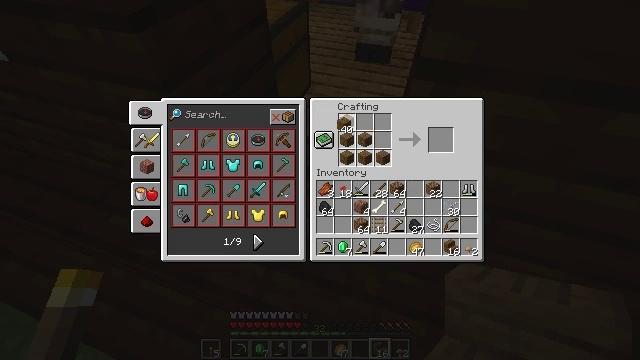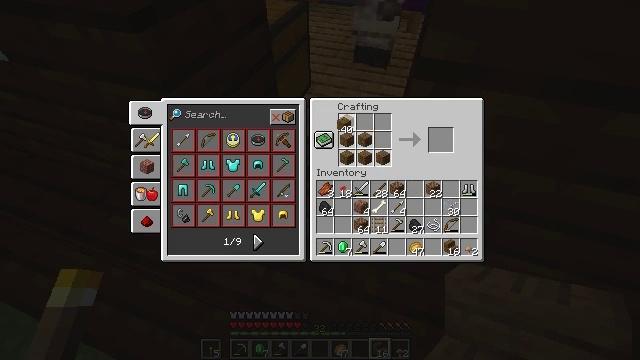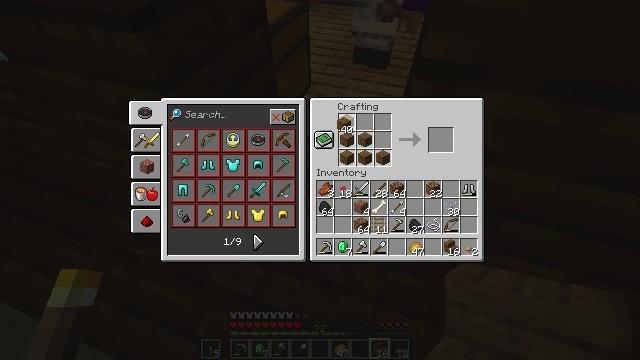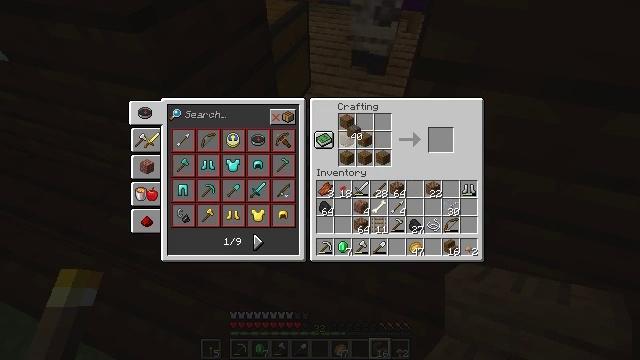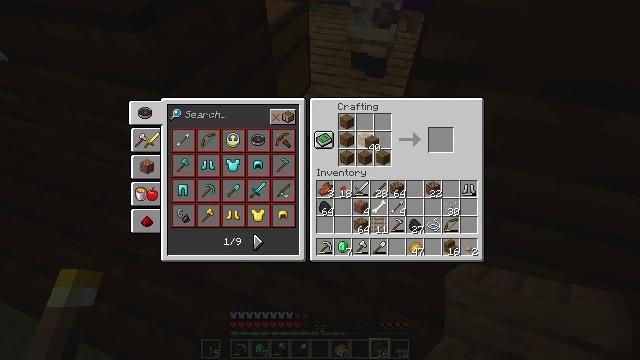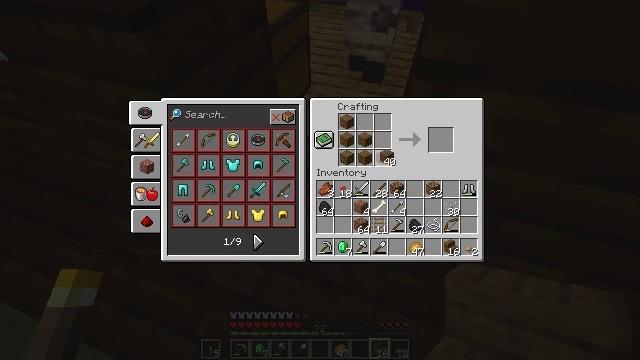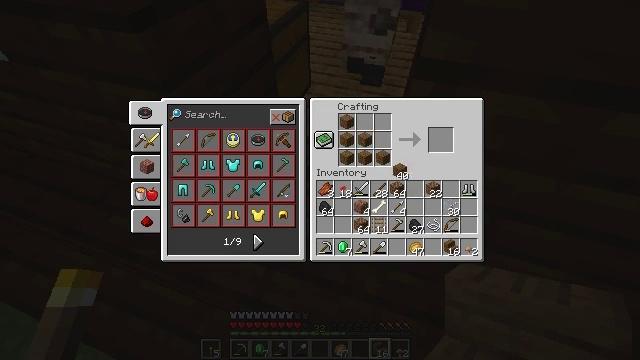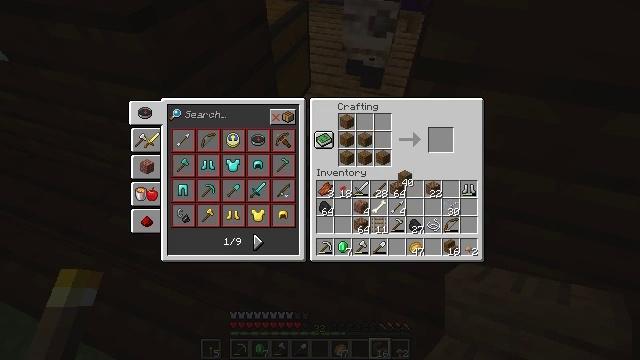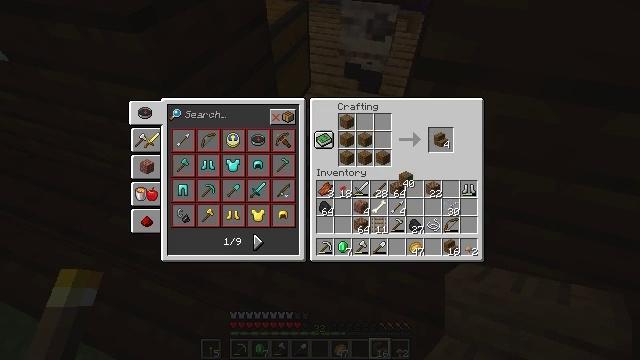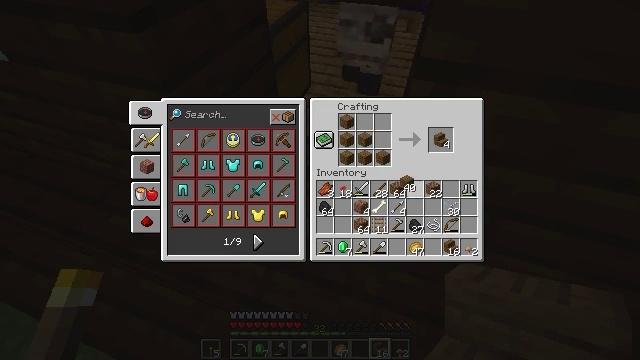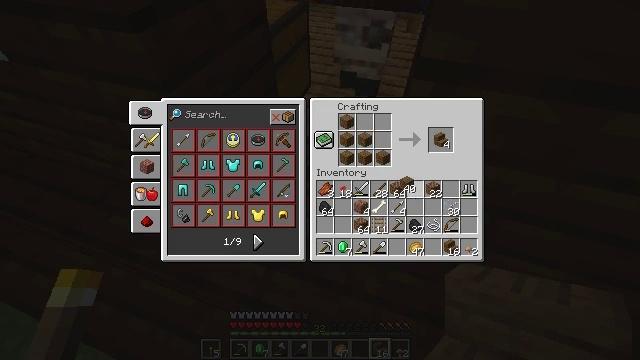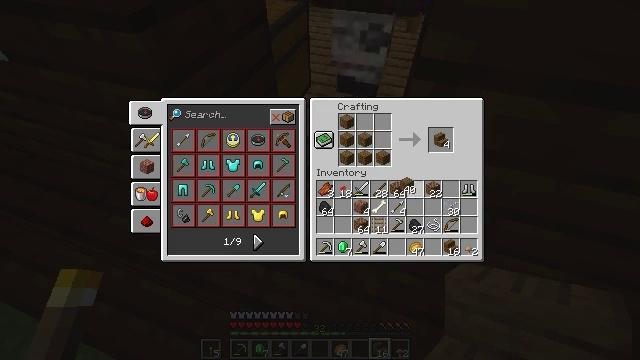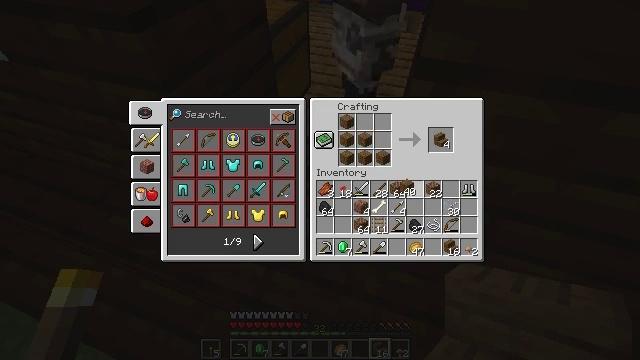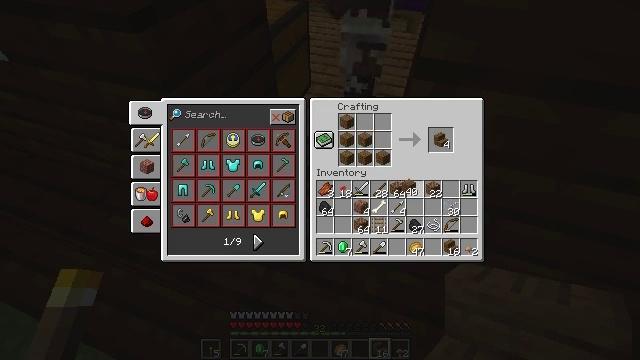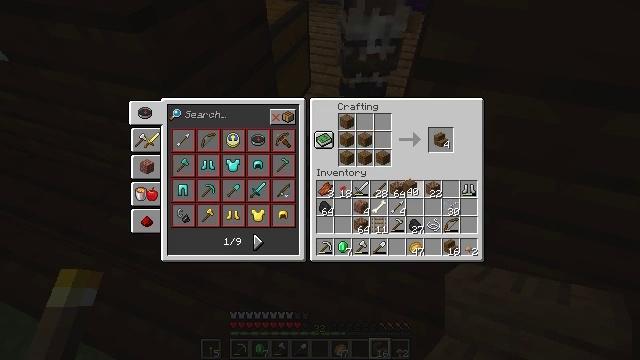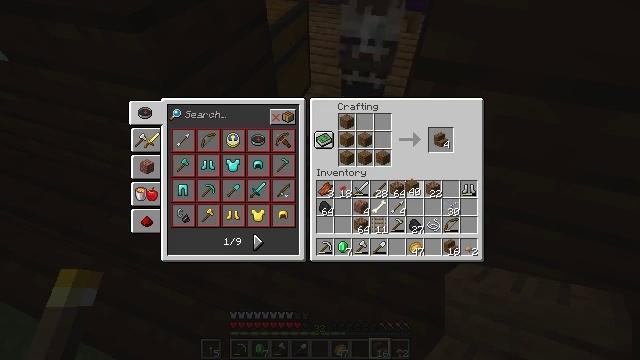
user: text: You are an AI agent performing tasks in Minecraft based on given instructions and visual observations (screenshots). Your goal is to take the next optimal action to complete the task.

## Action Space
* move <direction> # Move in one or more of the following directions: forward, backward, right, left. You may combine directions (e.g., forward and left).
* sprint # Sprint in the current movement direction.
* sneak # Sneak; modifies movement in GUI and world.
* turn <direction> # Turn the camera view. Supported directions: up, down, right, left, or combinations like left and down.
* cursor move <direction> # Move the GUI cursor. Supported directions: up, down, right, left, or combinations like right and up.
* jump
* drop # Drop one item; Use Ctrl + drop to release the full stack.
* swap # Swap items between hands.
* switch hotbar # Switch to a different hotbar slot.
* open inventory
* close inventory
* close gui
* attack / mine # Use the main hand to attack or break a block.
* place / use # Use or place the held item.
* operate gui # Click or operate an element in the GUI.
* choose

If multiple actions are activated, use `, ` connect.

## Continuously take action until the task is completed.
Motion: motion action
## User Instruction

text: Create spruce stairs using a crafting table.
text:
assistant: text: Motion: choose
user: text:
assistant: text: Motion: choose
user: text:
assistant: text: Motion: cursor move right
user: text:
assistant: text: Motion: cursor move right and down
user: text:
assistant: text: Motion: cursor move right and down
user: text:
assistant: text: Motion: cursor move right and down
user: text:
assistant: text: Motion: cursor move down
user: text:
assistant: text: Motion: no_op
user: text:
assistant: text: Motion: no_op
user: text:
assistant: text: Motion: no_op
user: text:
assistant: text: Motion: no_op
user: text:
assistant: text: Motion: no_op
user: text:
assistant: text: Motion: no_op
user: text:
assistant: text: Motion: no_op
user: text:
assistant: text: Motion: no_op
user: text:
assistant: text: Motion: operate gui
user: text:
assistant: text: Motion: operate gui
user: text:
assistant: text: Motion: operate gui
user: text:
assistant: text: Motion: cursor move right and up
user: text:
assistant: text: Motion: sneak, cursor move right and up
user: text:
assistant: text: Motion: sneak
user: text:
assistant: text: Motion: sneak
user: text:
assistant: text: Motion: sneak
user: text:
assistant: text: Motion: sneak
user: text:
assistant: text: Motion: sneak
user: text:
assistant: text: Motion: sneak
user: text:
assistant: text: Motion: sneak
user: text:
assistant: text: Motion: sneak
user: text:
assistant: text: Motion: sneak, operate gui
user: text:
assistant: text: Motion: sneak, operate gui